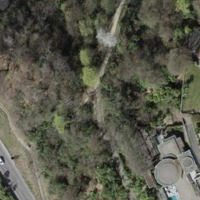
EUNIS habitat code: 53
Species observed at this site:
Laurus nobilis